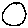
Label: circle